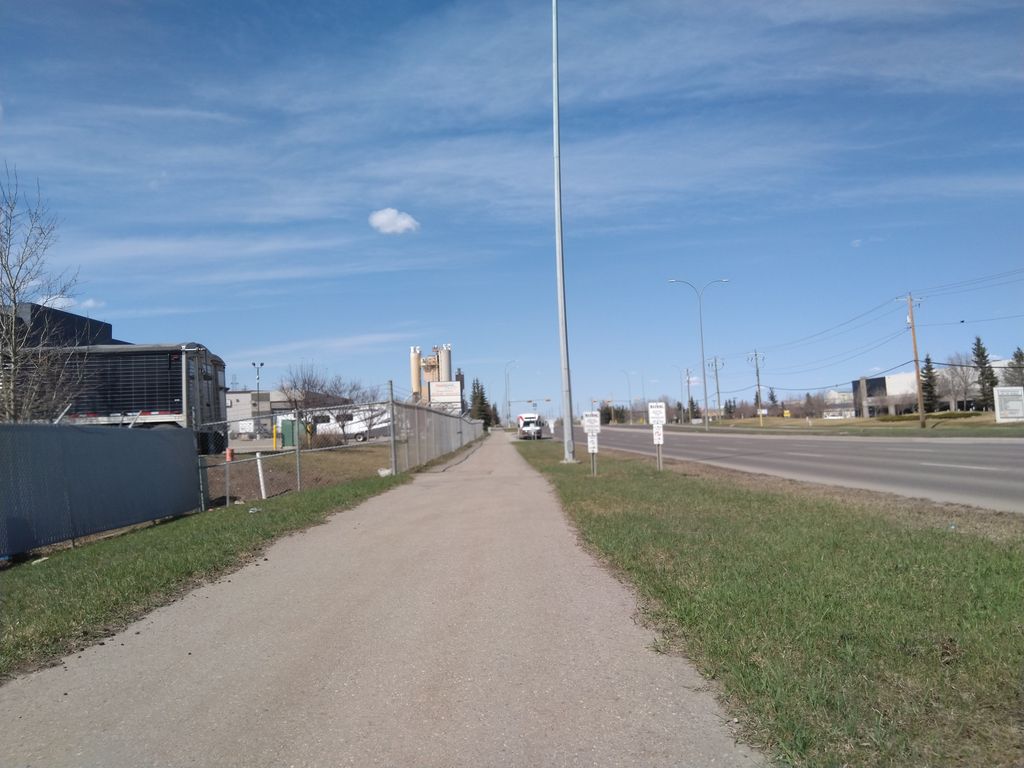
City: calgary